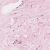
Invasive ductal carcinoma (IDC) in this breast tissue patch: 0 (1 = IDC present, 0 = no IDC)